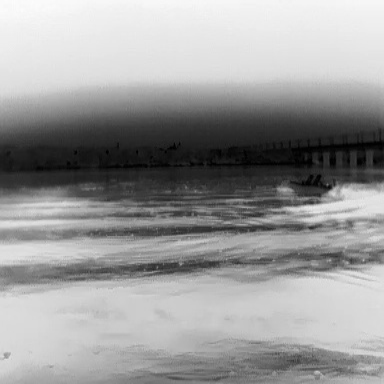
There is a canoe in the infrared image.